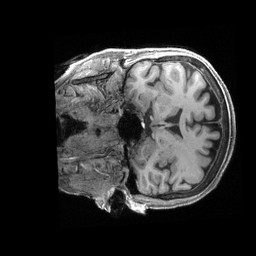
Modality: T1w
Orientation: coronal
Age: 66
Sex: female
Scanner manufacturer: siemens
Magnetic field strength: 3 T
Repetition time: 2.4 s
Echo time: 0.00228 s